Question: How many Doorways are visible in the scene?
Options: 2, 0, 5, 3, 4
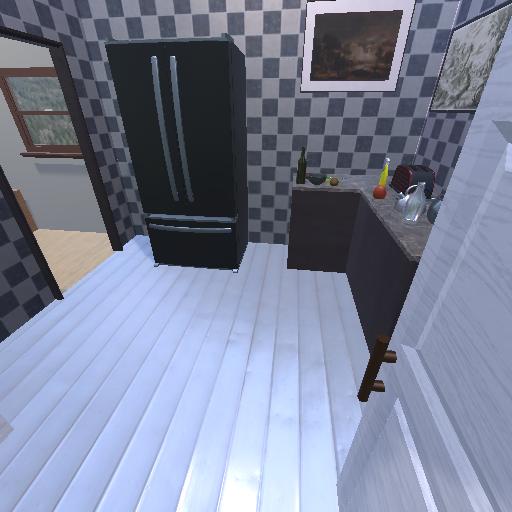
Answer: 2